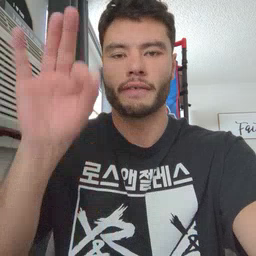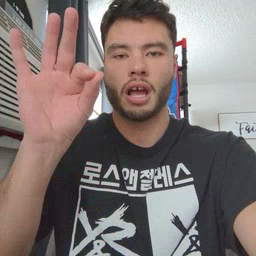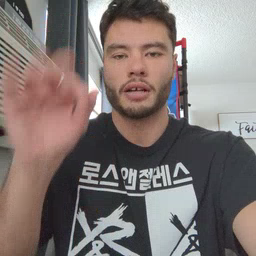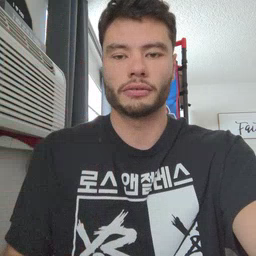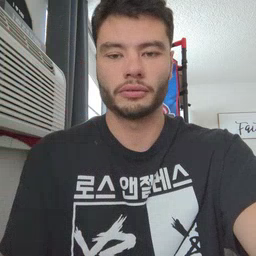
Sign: find